Question: Below query is used to retrieve records from database to shown in report. But the SENOKO AND EUNOS column show total in every row. This seems the causes the filtering is not taken.
'''
SELECT whbal.customer, customer.imp_license_no, customer.psq_level,
(SELECT SUM(CONVERT(DECIMAL(8,3),(CONVERT(DECIMAL(8, 3), whbal.qty_good) + CONVERT(DECIMAL(8, 3), whbal.qty_slack)) * CONVERT(DECIMAL(8, 3), whbal.std_weight) / 1000))
FROM whbal WHERE warehouse='SKW') AS SENOKO
(SELECT SUM(CONVERT(DECIMAL(8,3),(CONVERT(DECIMAL(8, 3), whbal.qty_good) + CONVERT(DECIMAL(8, 3), whbal.qty_slack)) * CONVERT(DECIMAL(8, 3), whbal.std_weight) / 1000))
FROM whbal WHERE warehouse='EKW') AS EUNOS
FROM customer
INNER JOIN whbal ON whbal.customer=customer.customer AND whbal.date_create<=@date1
INNER JOIN stktype ON whbal.stock_type=stktype.stock_type
WHERE whbal.customer BETWEEN @cust1 AND @cust2 AND whbal.stock_type=@type
GROUP BY whbal.customer, customer.customer, customer.imp_license_no, customer.psq_level
'''
Result:

Do anyone know what is the problem and solution, please comment and guide.
Appreciated and thanks in advance.
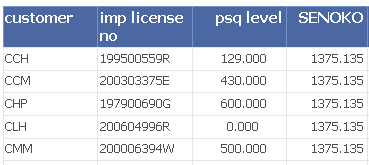
Answer: Oh, your problem is simple. Your query is simply not correlated to the outer query, so you are getting the total for 'Senkoku' (and presumably 'EUNO') across the entire 'whbal' table.
Reading your query, I figured that this was what you wanted.
I think you need a correlation clause in the subquery, where you tie the rows in 'whbal' to some column in one of the outer tables. Not knowing what you really want or your data structure, I can't propose a particular condition.
EDIT:
The correct way to connect them would be:
'''
(SELECT SUM(CONVERT(DECIMAL(8,3),(CONVERT(DECIMAL(8, 3), whbal.qty_good) + CONVERT(DECIMAL(8, 3), whbal.qty_slack)) * CONVERT(DECIMAL(8, 3), whbal.std_weight) / 1000))
FROM whbal
WHERE warehouse = 'SKW' and whbal.customer = customer.customer
) AS SENOKO
'''